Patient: sex M, age 65
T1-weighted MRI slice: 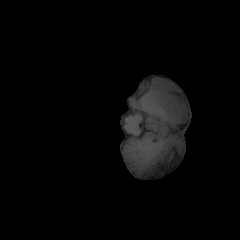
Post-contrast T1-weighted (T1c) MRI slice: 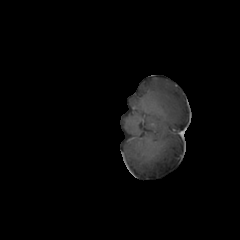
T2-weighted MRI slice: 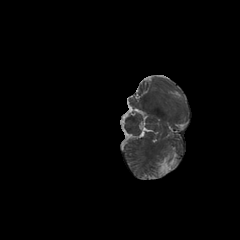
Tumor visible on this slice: no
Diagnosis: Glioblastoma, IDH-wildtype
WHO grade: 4